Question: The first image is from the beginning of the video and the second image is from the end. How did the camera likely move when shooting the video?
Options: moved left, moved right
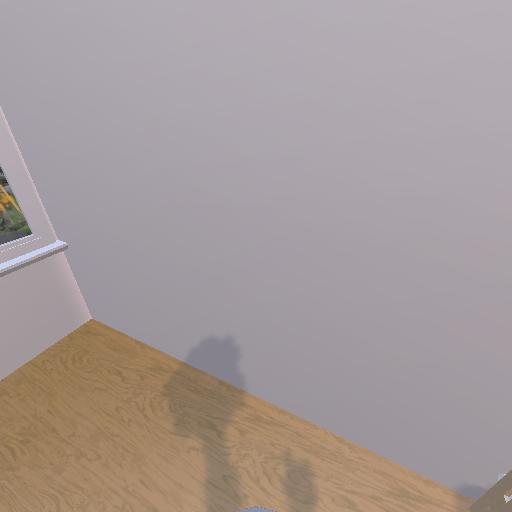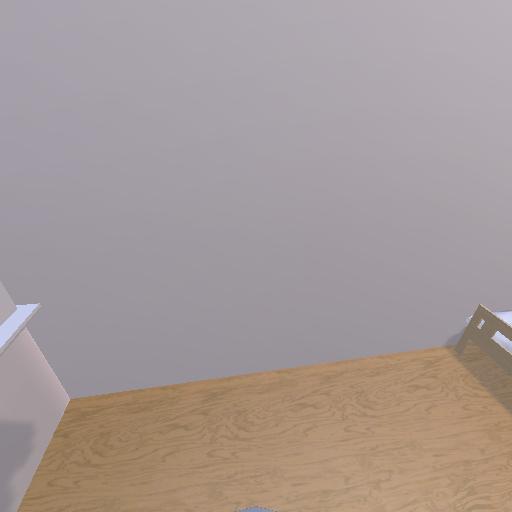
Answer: moved left